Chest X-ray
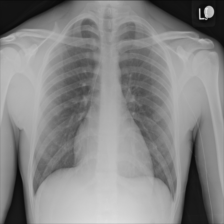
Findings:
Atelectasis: negative
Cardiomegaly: negative
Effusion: negative
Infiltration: negative
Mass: negative
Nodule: negative
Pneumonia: negative
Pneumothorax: negative
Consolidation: negative
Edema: negative
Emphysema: negative
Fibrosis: negative
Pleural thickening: negative
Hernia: negative